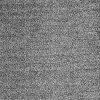
Atmospheric dust classification: dusty